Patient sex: M
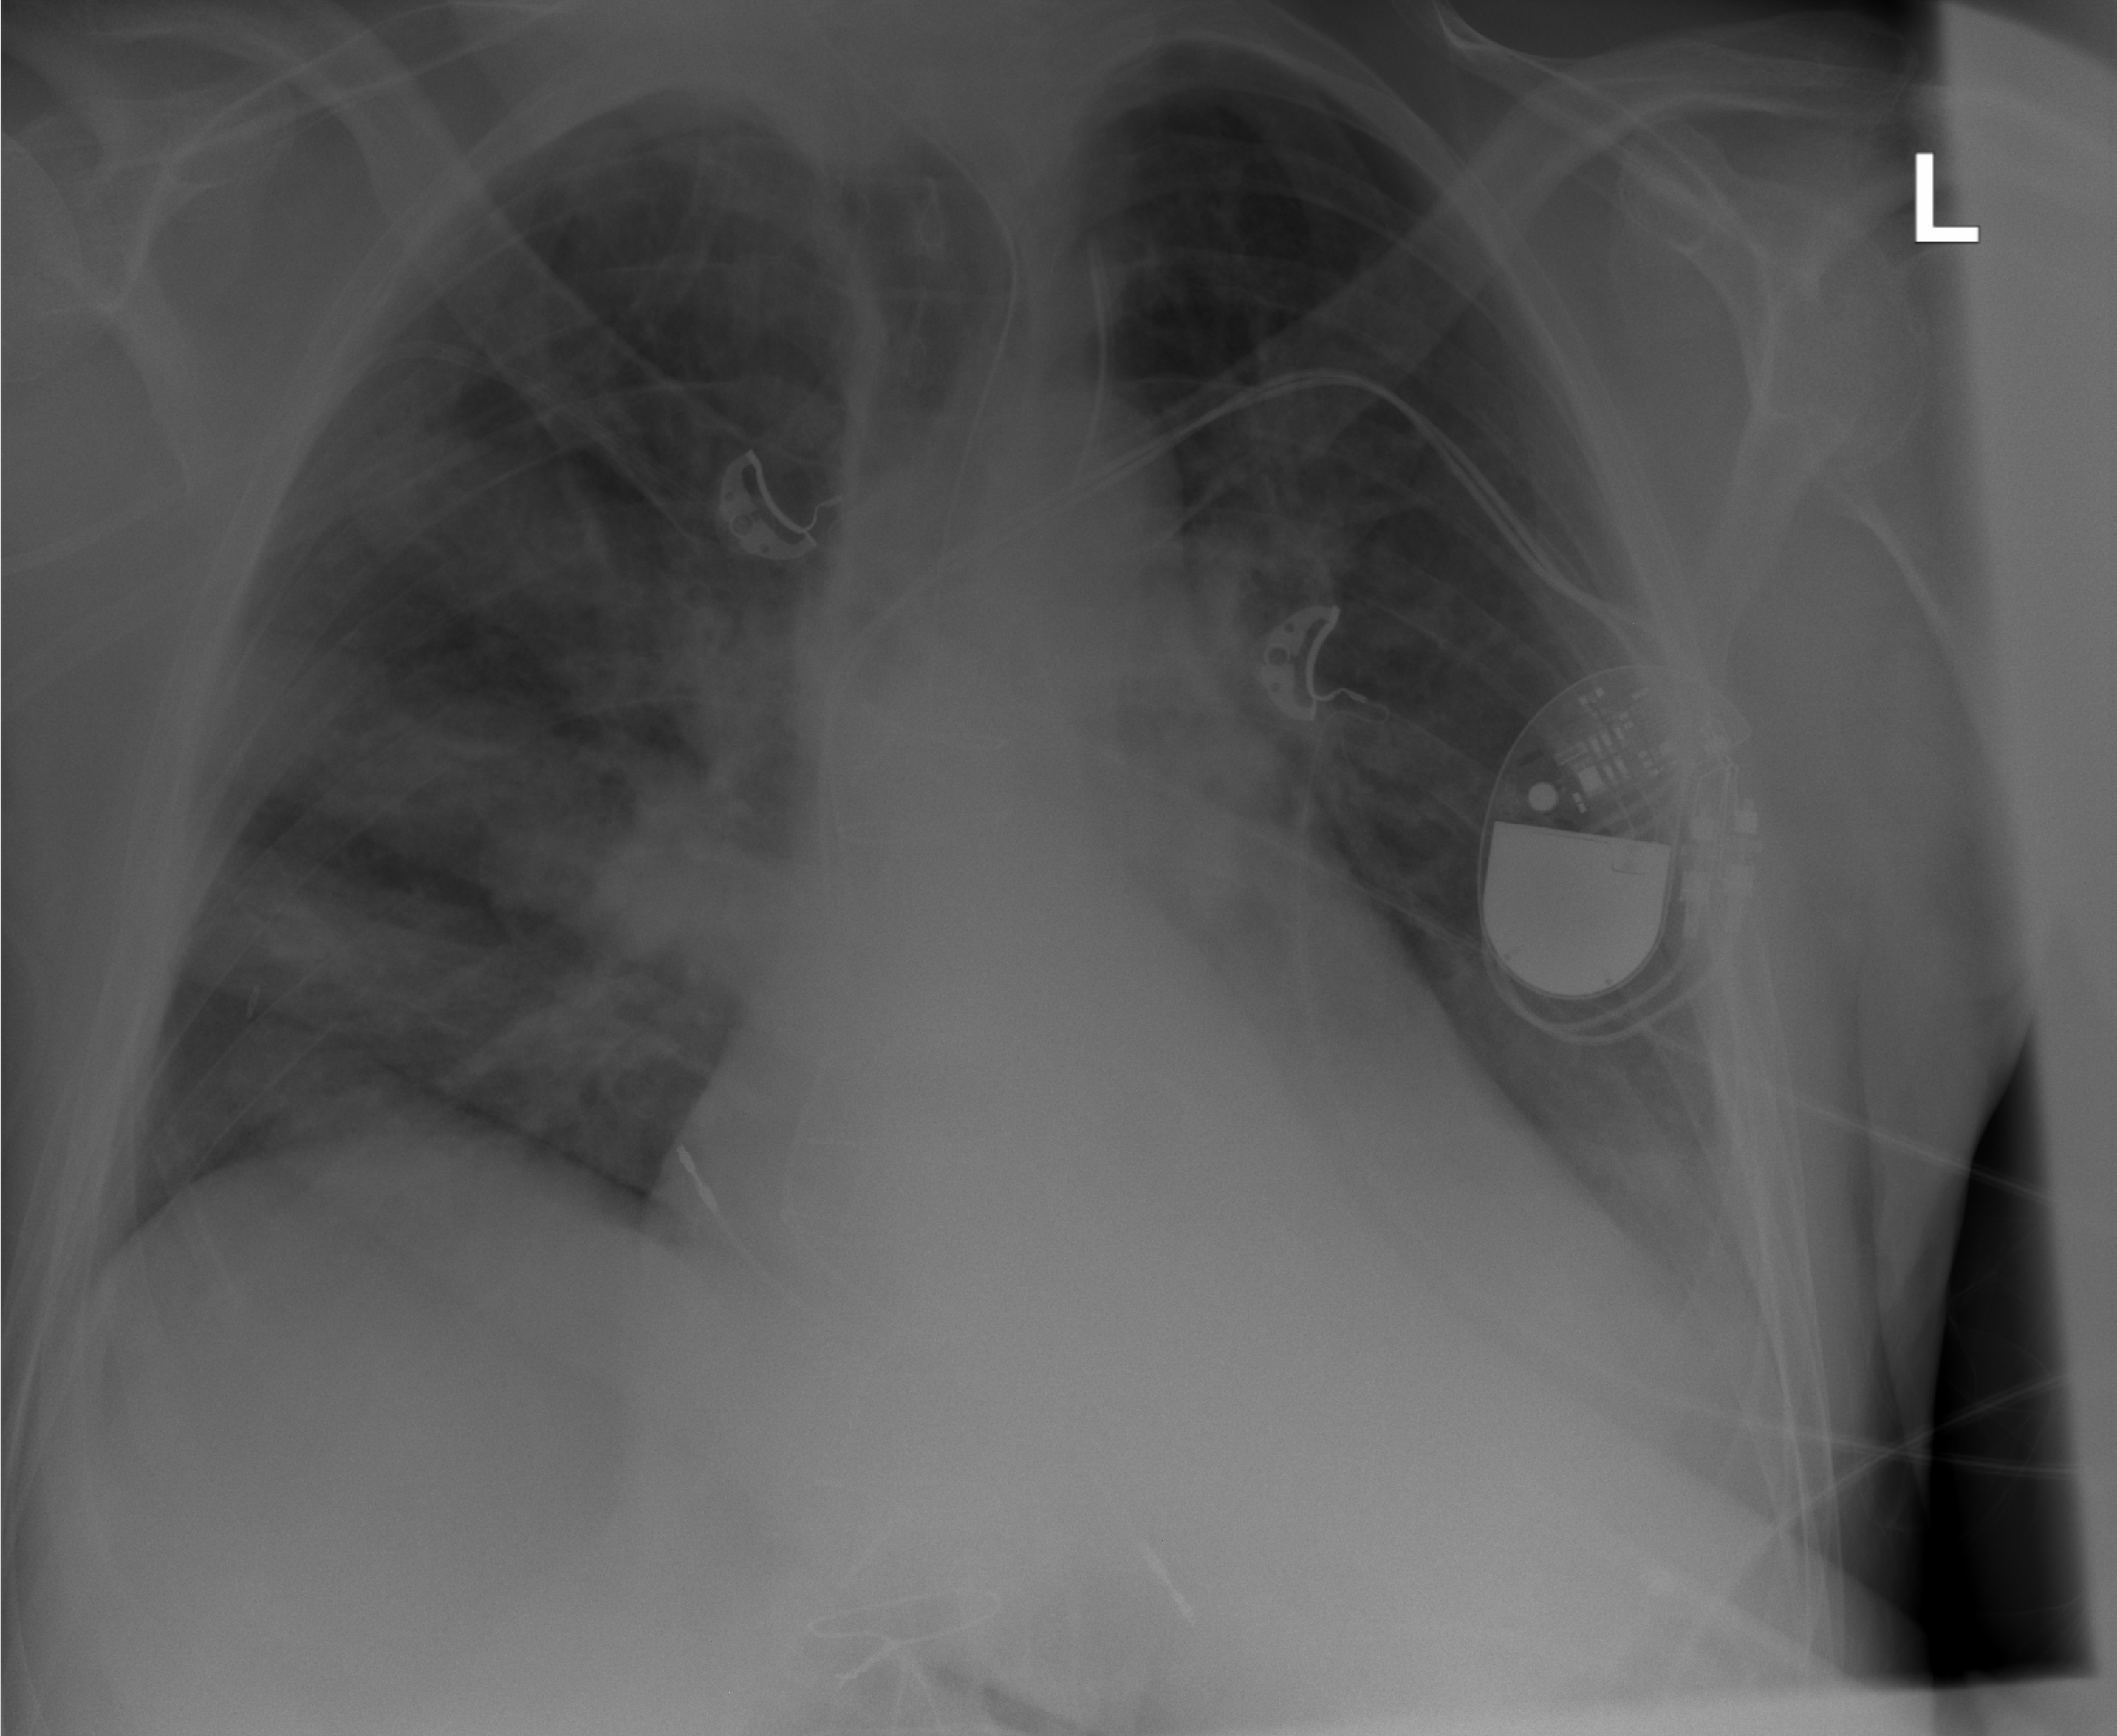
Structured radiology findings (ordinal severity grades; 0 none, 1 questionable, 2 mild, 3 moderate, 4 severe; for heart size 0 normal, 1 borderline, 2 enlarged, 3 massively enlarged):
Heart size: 2
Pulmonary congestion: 2
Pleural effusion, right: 0
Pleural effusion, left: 2
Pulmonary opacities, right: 2
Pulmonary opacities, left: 1
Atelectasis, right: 0
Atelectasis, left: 2